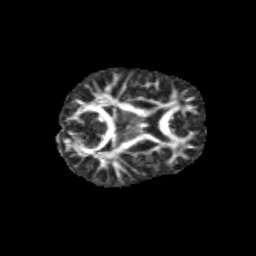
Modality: FA
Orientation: axial
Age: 11
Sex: male
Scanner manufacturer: siemens
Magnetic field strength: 3 T
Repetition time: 3.8 s
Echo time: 0.07 s